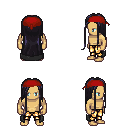
a pixel art fantasy rpg character, male body template, human, tanned skin, black cape, gold greaves, raven extra-long hairstyle, red bandana, four views (front, back, left, right), 2x2 character sprite sheet, small pixel art, hard edges, no anti-aliasing